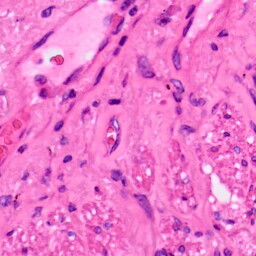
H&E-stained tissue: Lung